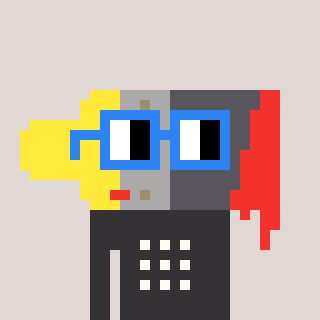
a pixel art character with square blue glasses, a paintbrush-shaped head and a grayscale-colored body on a warm background